Field crop: maize
Growth stage: 2
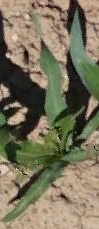
Species: maize